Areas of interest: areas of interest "Hulunbu City Chinese-Mongolian Medical Hospital"
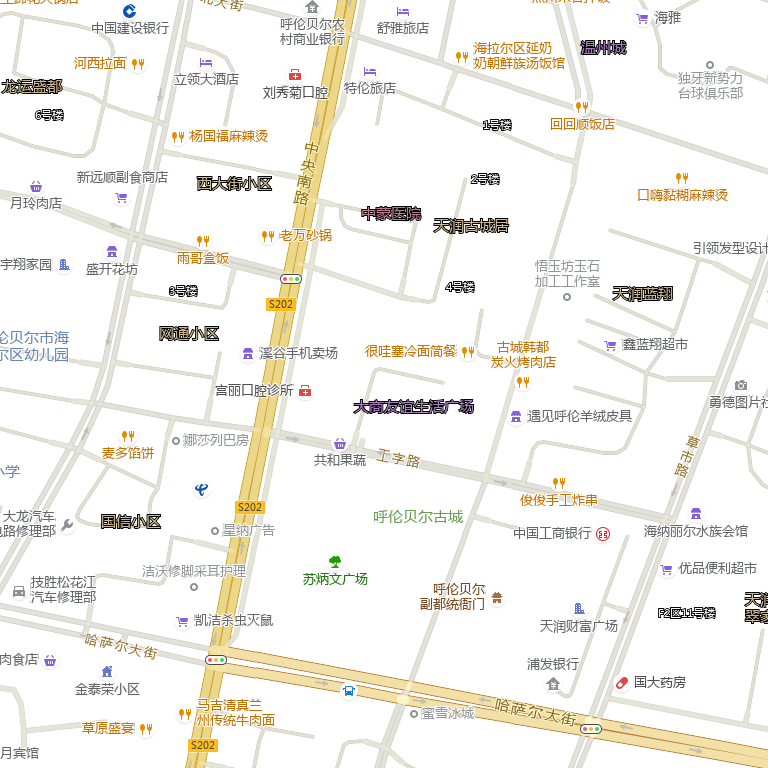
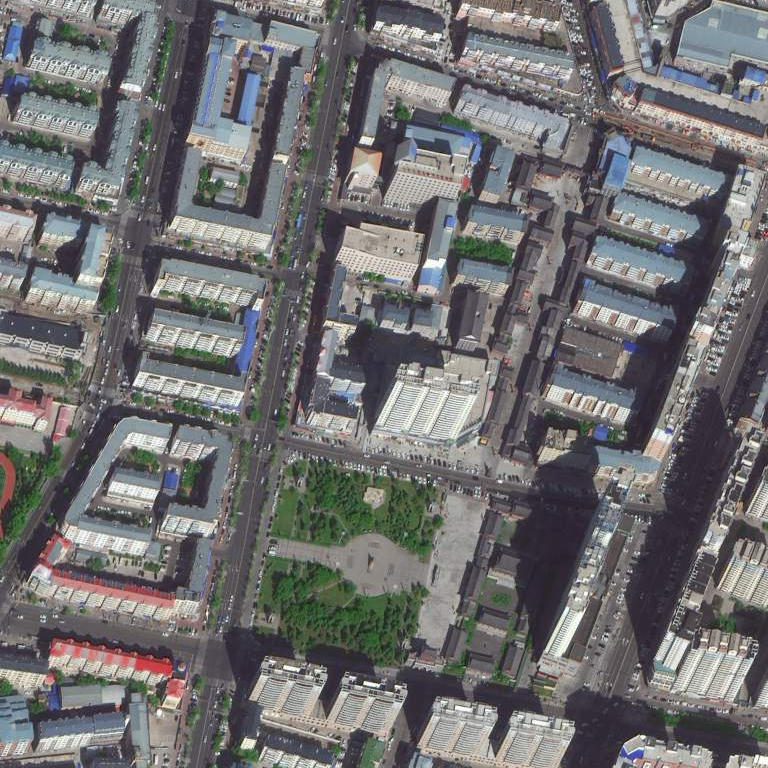